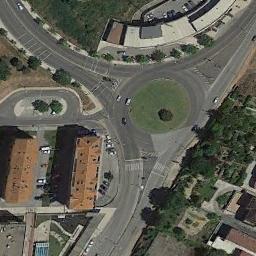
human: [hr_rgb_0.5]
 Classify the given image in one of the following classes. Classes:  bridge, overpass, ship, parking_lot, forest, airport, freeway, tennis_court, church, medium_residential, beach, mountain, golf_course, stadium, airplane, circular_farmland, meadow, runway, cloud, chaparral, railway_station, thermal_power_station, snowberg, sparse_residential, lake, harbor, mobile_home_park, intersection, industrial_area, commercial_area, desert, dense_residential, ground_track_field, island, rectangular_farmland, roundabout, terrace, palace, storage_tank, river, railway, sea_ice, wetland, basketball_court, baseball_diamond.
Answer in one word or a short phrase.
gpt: roundabout